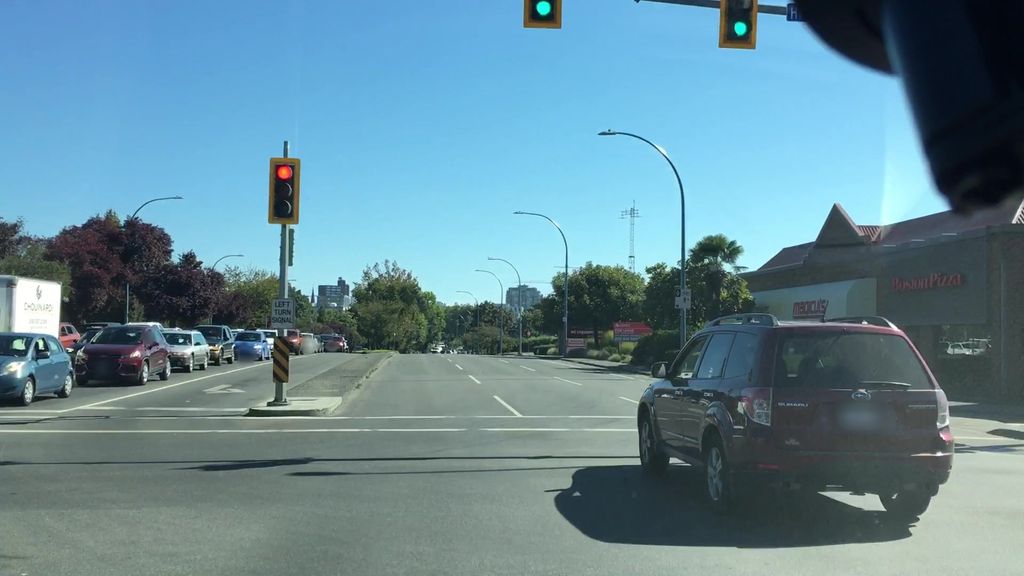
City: victoria